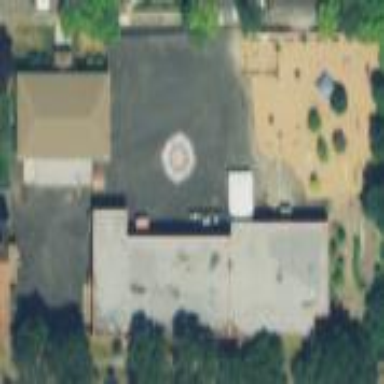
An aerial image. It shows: Kindergarten.